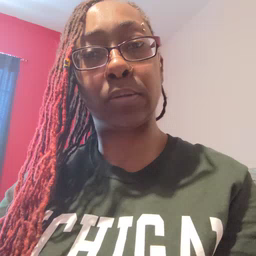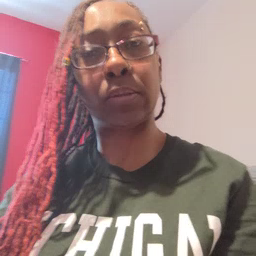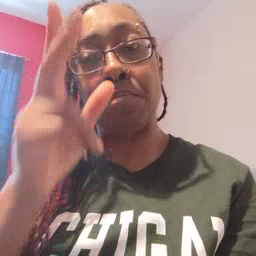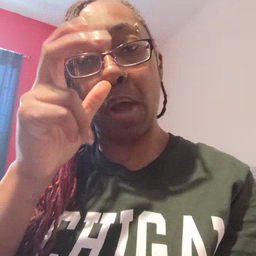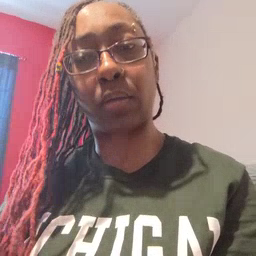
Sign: bug